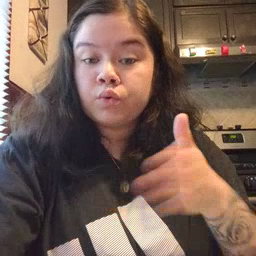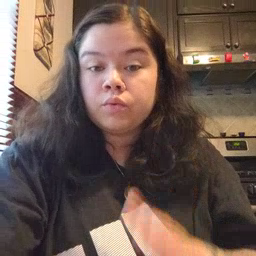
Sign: room